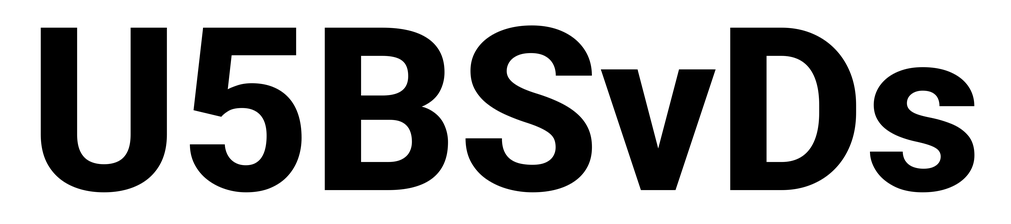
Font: Roboto_ExtraBold